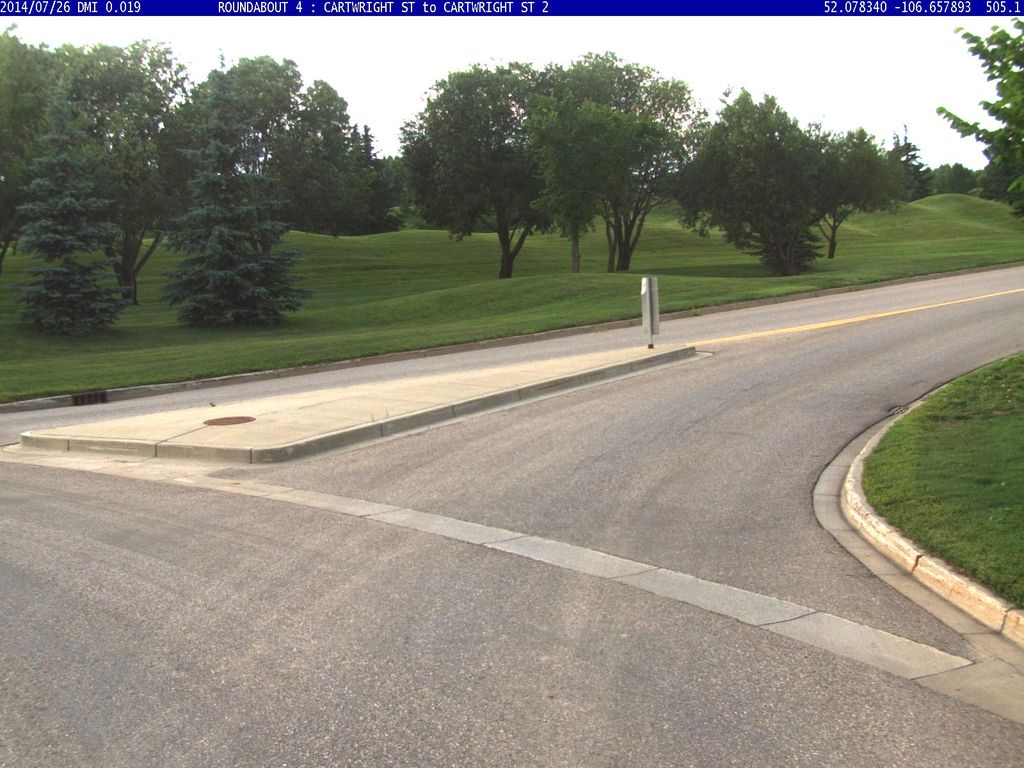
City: saskatoon